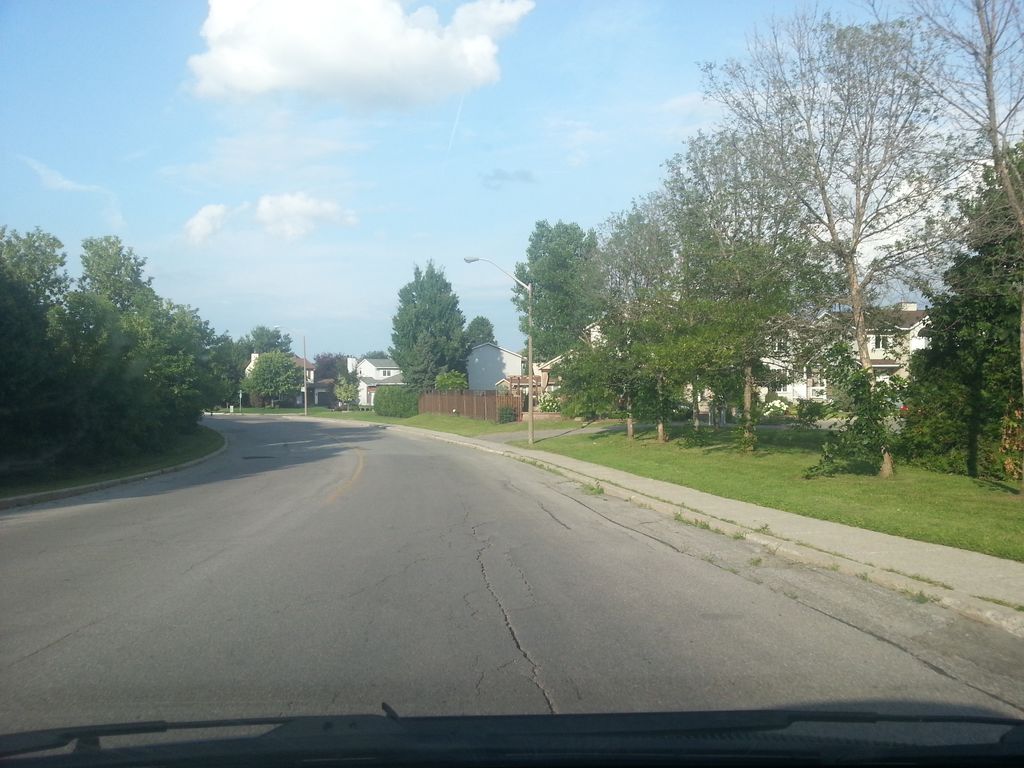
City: ottawa-gatineau